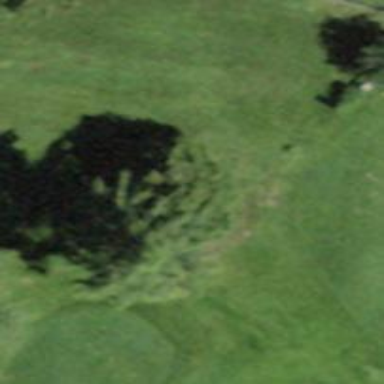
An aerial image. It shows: Needle-leaved tree in natural setting.